Field crop: tomato
Growth stage: 2
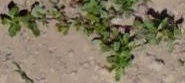
Species: portulaca